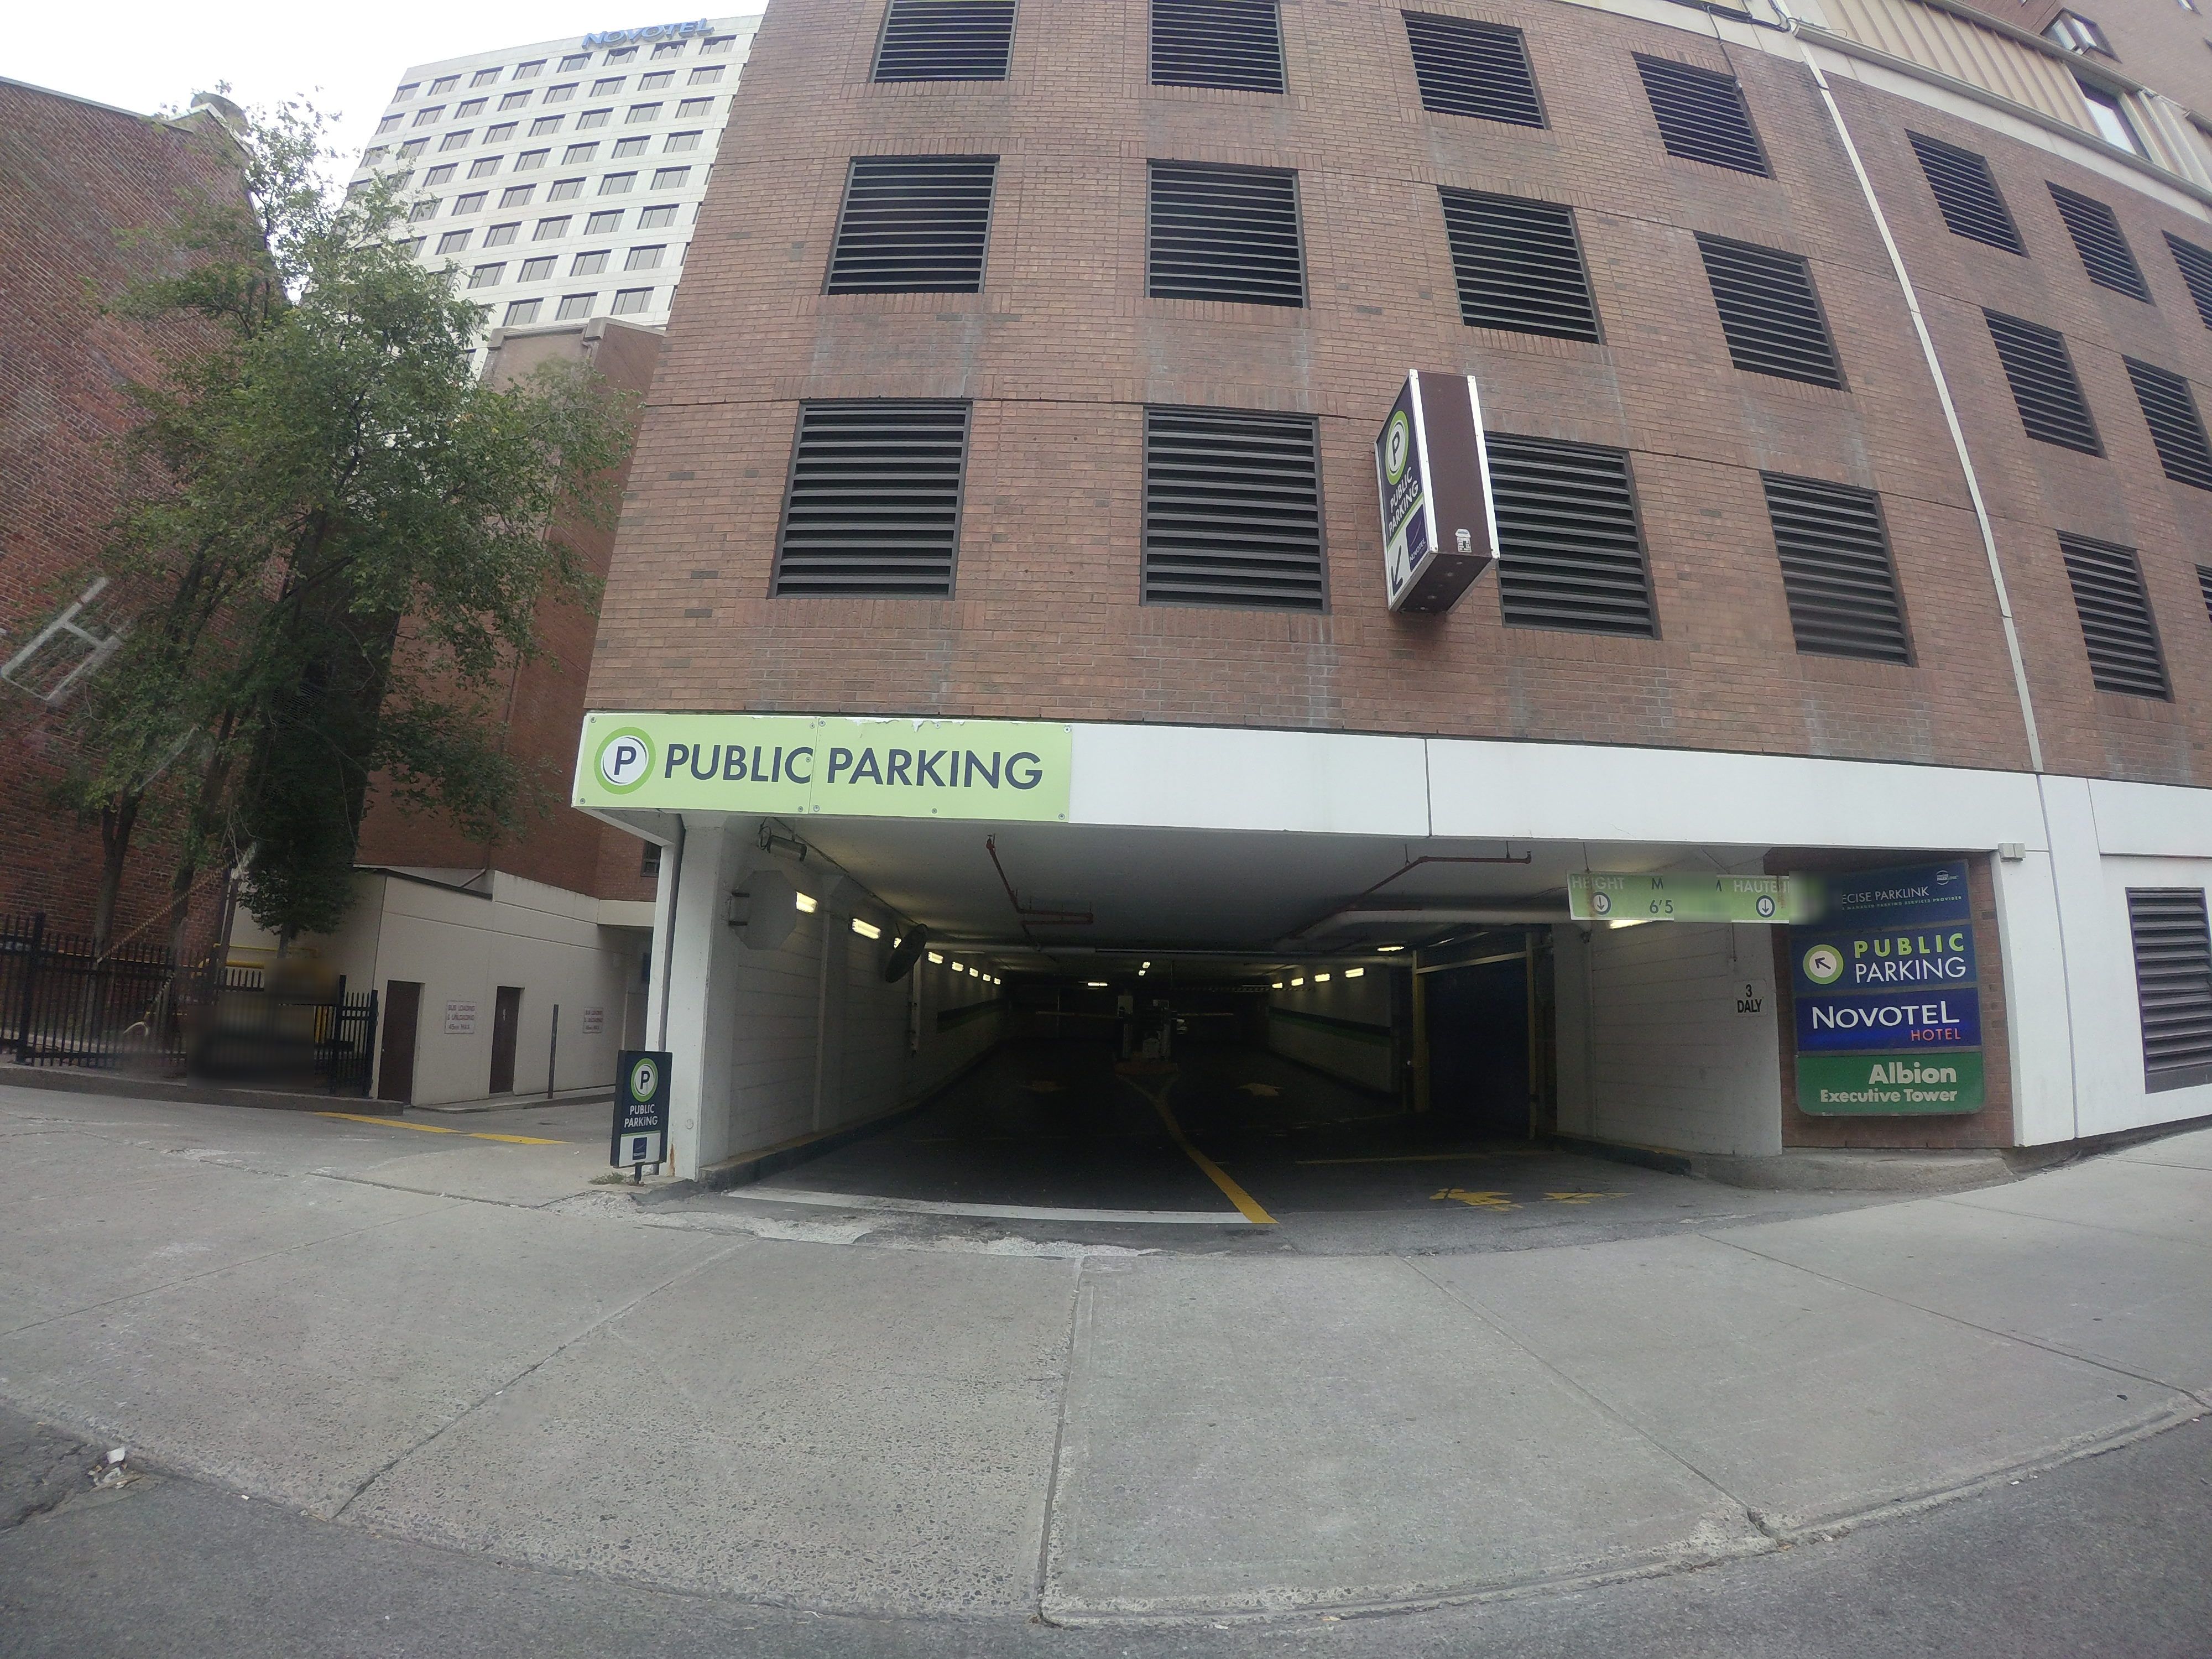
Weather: clear
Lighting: day
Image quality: good
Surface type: walking surface
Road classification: footway
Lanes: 2
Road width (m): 1.5
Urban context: urban centre
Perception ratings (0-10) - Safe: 1.71, Lively: 5.2, Beautiful: 4.13, Boring: 6.56, Depressing: 3.33, Wealthy: 3.66